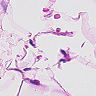
Metastatic tissue present: no